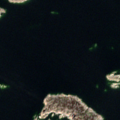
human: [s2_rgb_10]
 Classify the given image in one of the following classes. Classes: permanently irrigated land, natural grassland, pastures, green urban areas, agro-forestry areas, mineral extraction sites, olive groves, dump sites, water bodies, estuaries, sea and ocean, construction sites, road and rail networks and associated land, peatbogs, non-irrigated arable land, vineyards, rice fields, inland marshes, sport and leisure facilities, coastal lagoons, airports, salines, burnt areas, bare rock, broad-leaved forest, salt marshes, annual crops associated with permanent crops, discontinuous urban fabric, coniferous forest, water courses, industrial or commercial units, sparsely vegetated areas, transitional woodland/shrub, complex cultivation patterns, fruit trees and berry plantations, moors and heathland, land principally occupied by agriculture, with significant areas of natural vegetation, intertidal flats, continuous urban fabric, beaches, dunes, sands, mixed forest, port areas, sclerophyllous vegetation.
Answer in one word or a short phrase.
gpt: sea and ocean